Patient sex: M
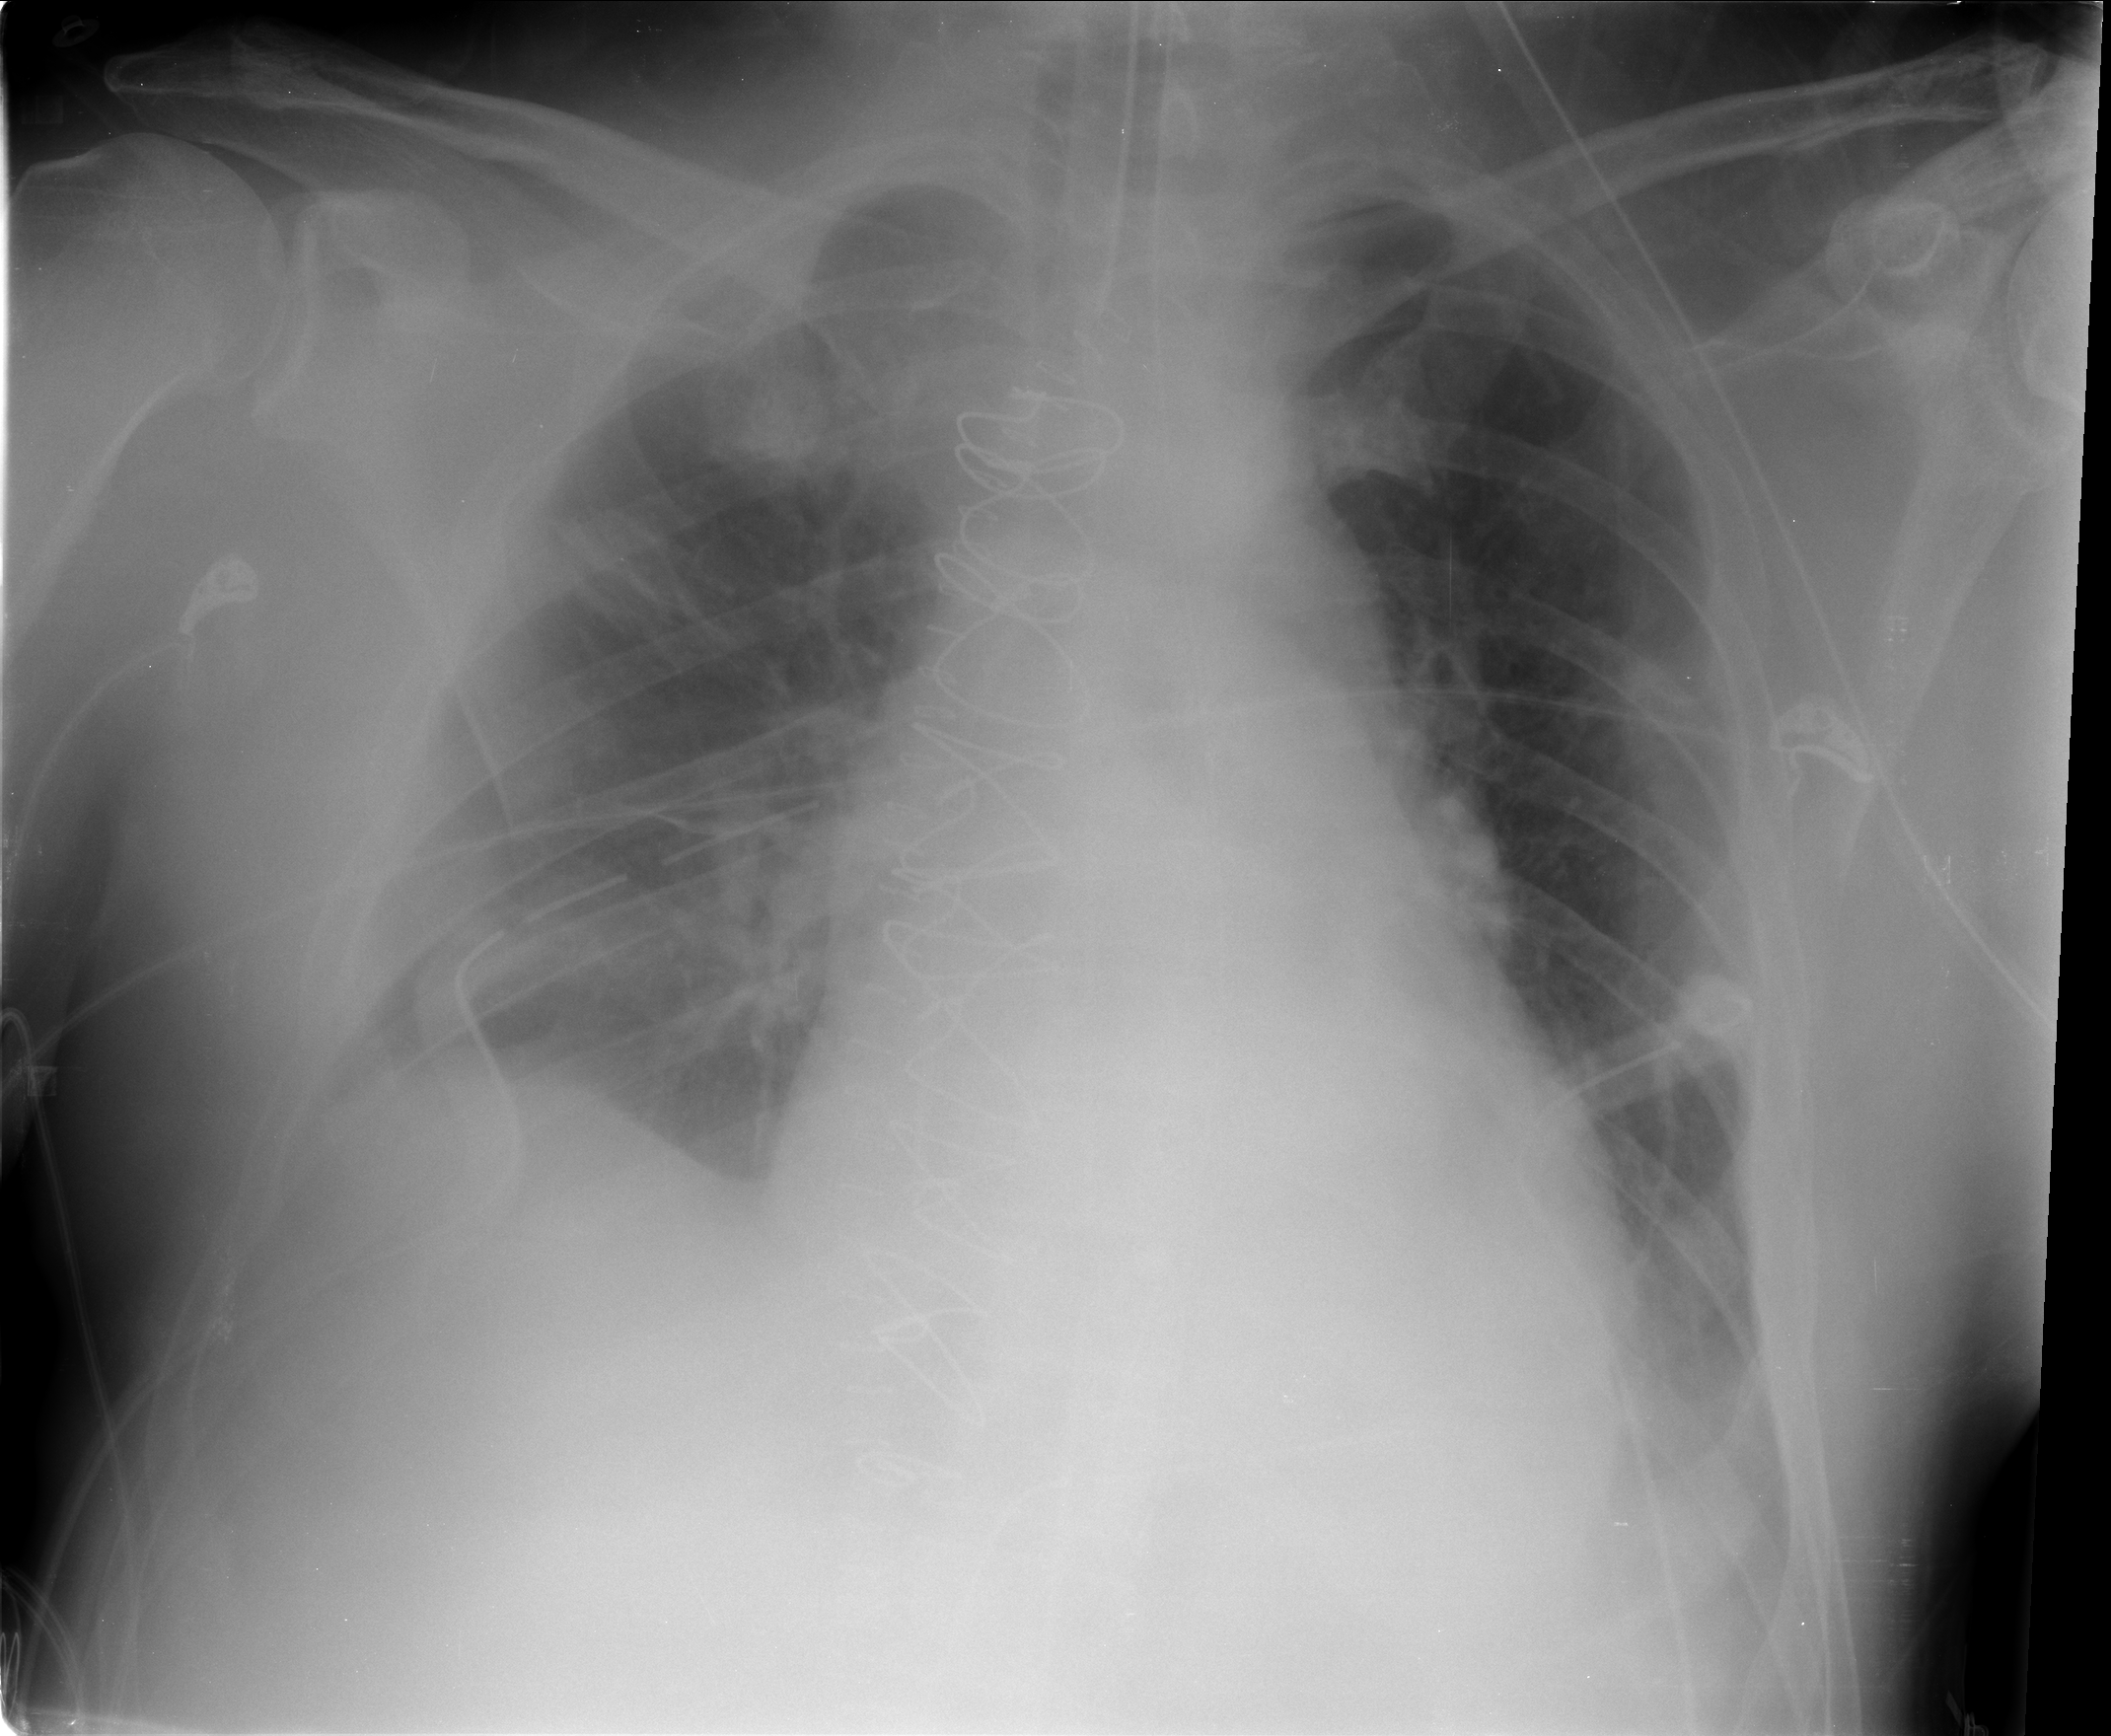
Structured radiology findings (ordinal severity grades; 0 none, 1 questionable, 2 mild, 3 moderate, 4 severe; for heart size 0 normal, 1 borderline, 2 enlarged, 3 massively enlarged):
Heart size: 1
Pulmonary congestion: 2
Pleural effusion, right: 0
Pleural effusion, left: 2
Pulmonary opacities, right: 2
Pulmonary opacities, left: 0
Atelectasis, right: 1
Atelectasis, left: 2